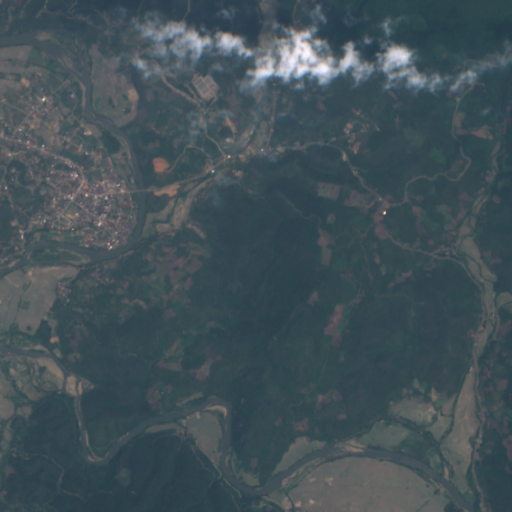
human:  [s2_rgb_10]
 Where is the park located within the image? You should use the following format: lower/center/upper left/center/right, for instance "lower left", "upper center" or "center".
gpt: The park is located in the center left of the image.
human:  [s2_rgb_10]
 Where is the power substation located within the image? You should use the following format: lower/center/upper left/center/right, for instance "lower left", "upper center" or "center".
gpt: The power substation is located in the upper center of the image.
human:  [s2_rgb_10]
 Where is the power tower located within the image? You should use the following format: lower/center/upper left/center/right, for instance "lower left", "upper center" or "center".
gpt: The power tower is located in the upper left of the image.
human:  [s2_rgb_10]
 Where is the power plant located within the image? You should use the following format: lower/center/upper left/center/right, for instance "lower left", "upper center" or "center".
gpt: There is no power plant in the image.